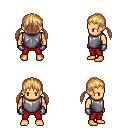
a pixel art fantasy rpg character, male body template, human, tanned skin, steel chest armor, red pants, light blonde twin-tailed hairstyle, metal gloves, four views (front, back, left, right), 2x2 character sprite sheet, small pixel art, hard edges, no anti-aliasing